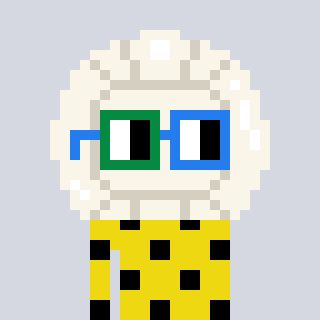
a pixel art character with square green and blue glasses, a volleyball-shaped head and a yellow-colored body on a cool background